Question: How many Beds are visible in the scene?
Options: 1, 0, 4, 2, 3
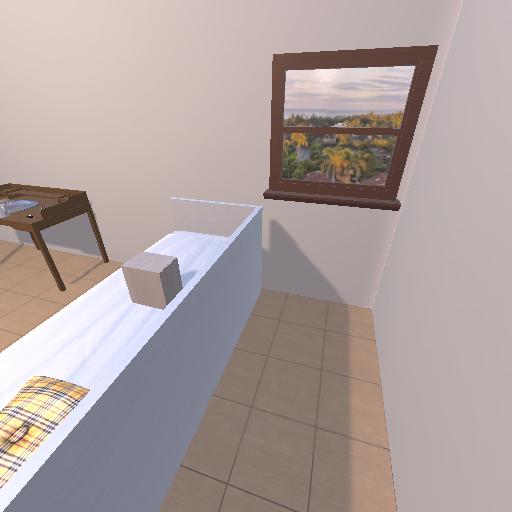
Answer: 1